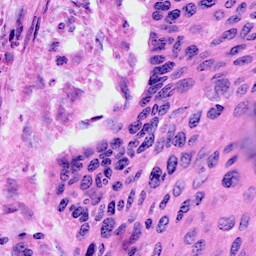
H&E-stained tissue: Cervix